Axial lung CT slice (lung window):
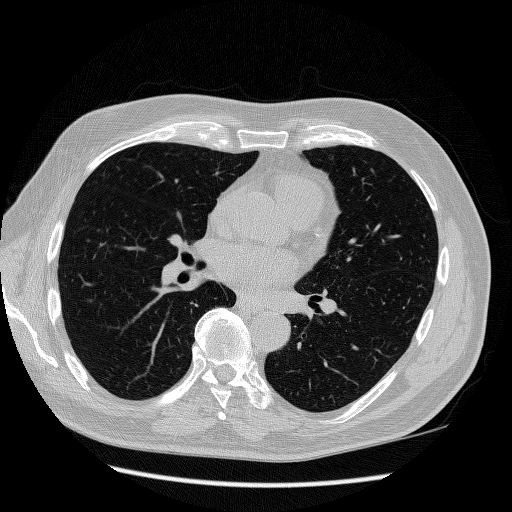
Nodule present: no